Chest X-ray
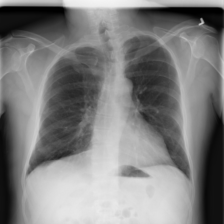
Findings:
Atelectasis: positive
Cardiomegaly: negative
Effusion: negative
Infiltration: negative
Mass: negative
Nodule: negative
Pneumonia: negative
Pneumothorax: negative
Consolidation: negative
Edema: negative
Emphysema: negative
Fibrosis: negative
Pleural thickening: negative
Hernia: negative